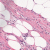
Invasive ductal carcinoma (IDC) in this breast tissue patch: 0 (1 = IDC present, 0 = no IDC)